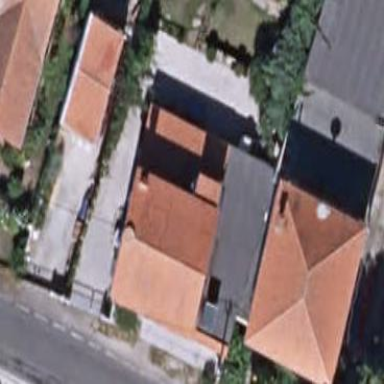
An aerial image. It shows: Garage.